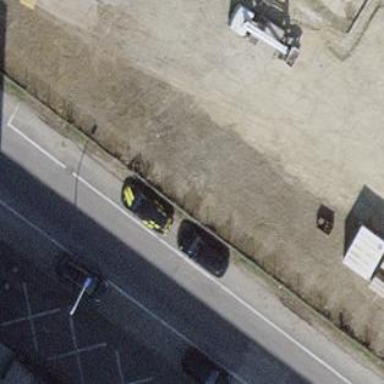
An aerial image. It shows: Street-side parking area with parallel orientation on asphalt surface.